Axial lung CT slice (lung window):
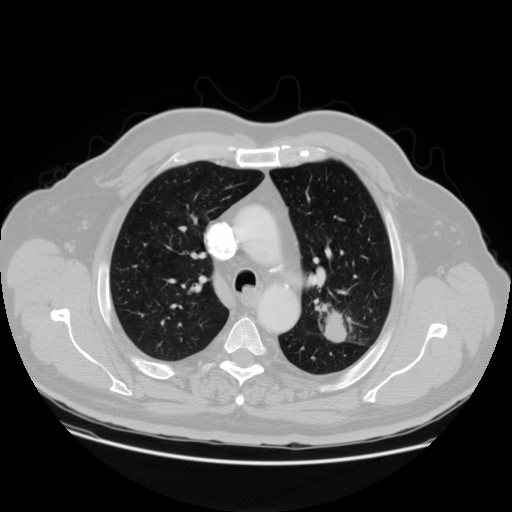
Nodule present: yes
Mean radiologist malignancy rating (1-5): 4.667